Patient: sex F, age 59
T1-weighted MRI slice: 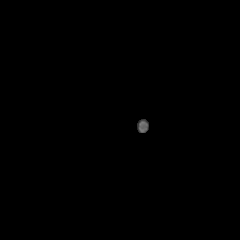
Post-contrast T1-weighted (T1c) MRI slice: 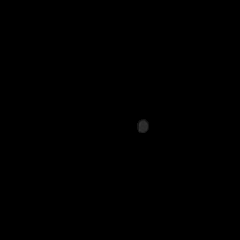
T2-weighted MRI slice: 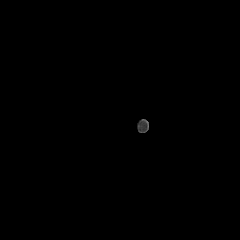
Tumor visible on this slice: no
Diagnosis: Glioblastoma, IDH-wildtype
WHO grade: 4